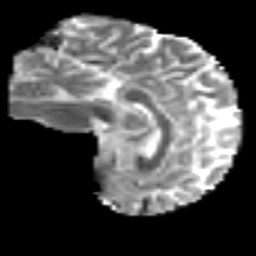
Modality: MD
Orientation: sagittal
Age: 24
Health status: ill
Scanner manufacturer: philips
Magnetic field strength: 3 T
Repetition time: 9 s
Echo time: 0.127 s